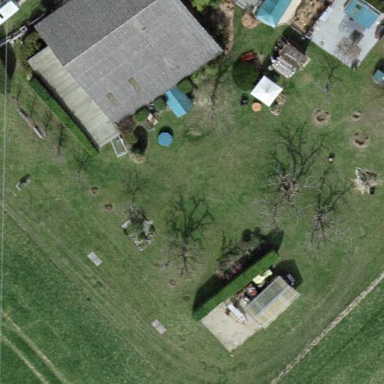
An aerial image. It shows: Farmyard area.